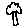
Label: tree